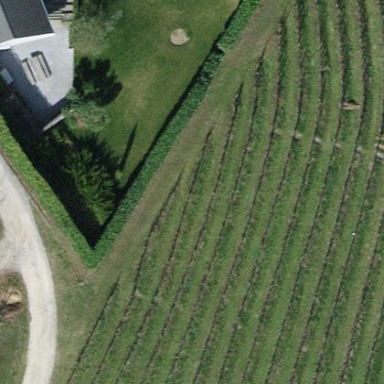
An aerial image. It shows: Vineyard growing grapes.